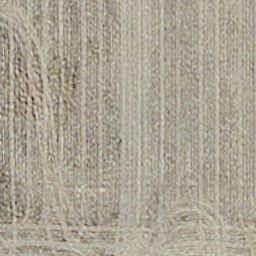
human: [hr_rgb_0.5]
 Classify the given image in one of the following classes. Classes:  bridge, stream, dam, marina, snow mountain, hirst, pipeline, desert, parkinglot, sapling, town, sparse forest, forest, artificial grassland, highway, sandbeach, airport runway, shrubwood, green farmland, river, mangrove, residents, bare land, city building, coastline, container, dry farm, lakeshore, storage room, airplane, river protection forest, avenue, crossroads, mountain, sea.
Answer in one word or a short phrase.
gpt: dry farm